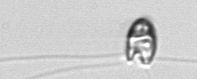
Label: flagellate_morphotype1